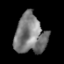
Tissue: prostate
Cell type: Epithelial cells
Senescence score: 0.312
Nuclear area (px): 1191
Mean DAPI intensity: 123.194